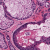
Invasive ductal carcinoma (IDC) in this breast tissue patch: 0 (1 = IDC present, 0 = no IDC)